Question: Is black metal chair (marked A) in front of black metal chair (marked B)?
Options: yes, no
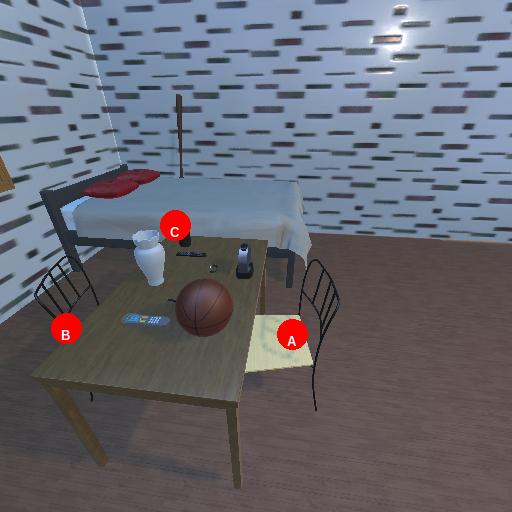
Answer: yes